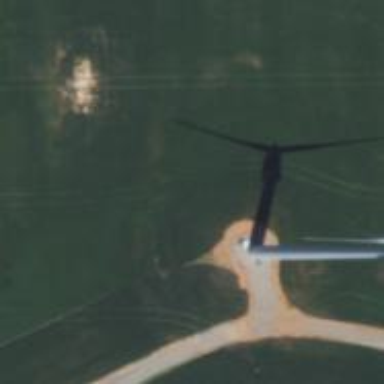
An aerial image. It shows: Industrial building with wind power generator. The generator is horizontal axis wind turbine.